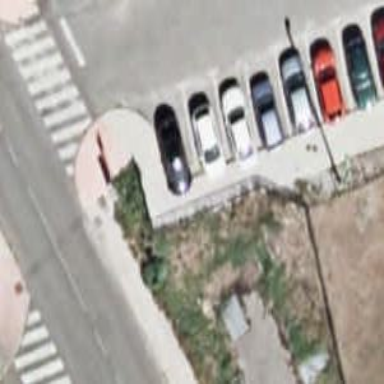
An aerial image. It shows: Sidewalk.